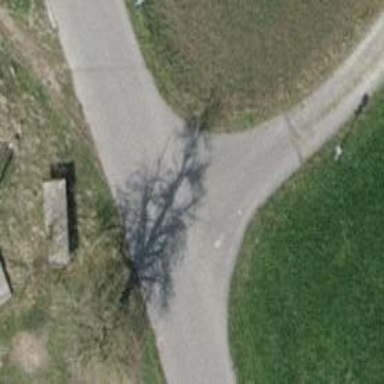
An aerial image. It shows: Unclassified road.